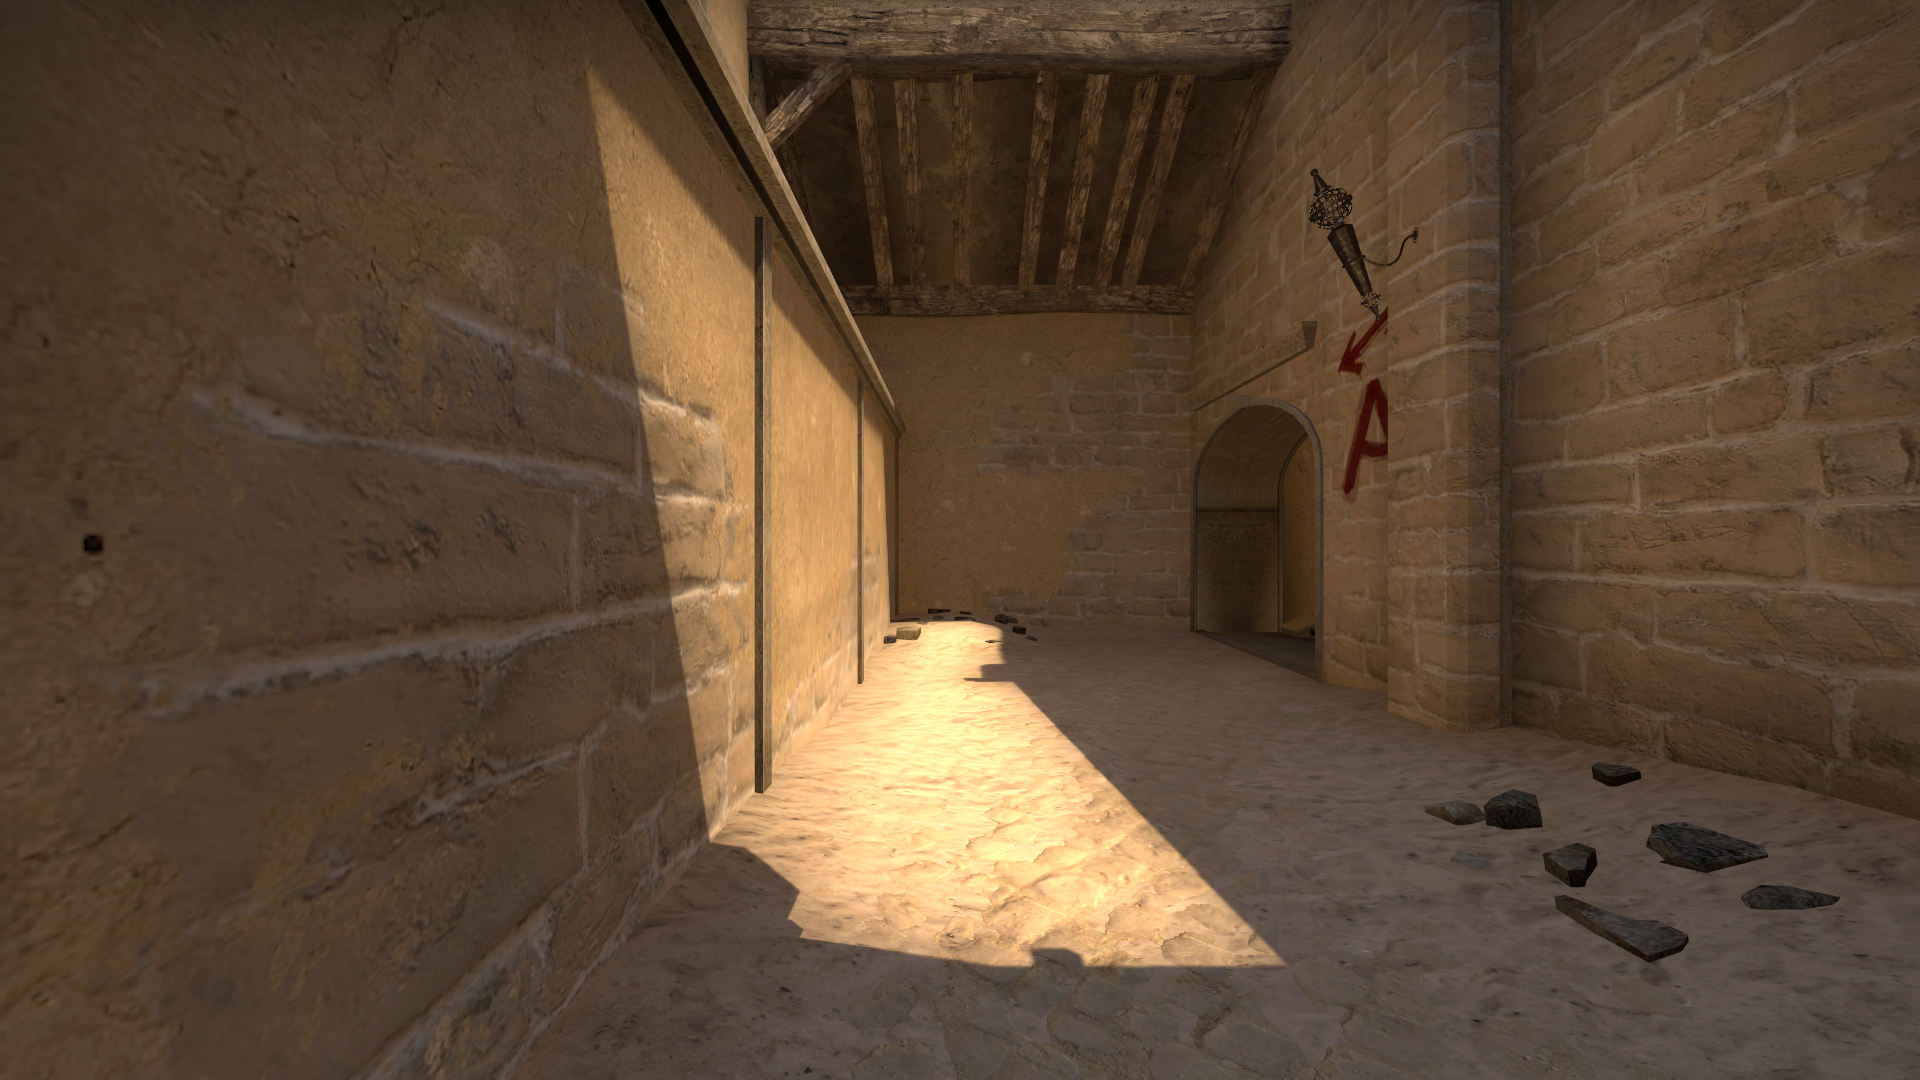
Map: de_mirage